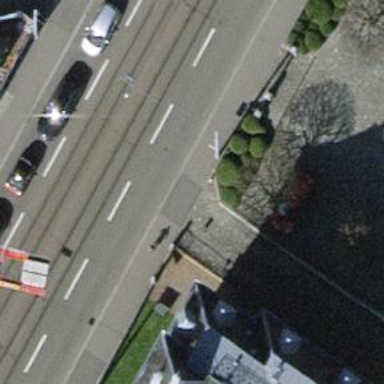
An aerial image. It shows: Unmarked crossing with traffic calming table.